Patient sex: M
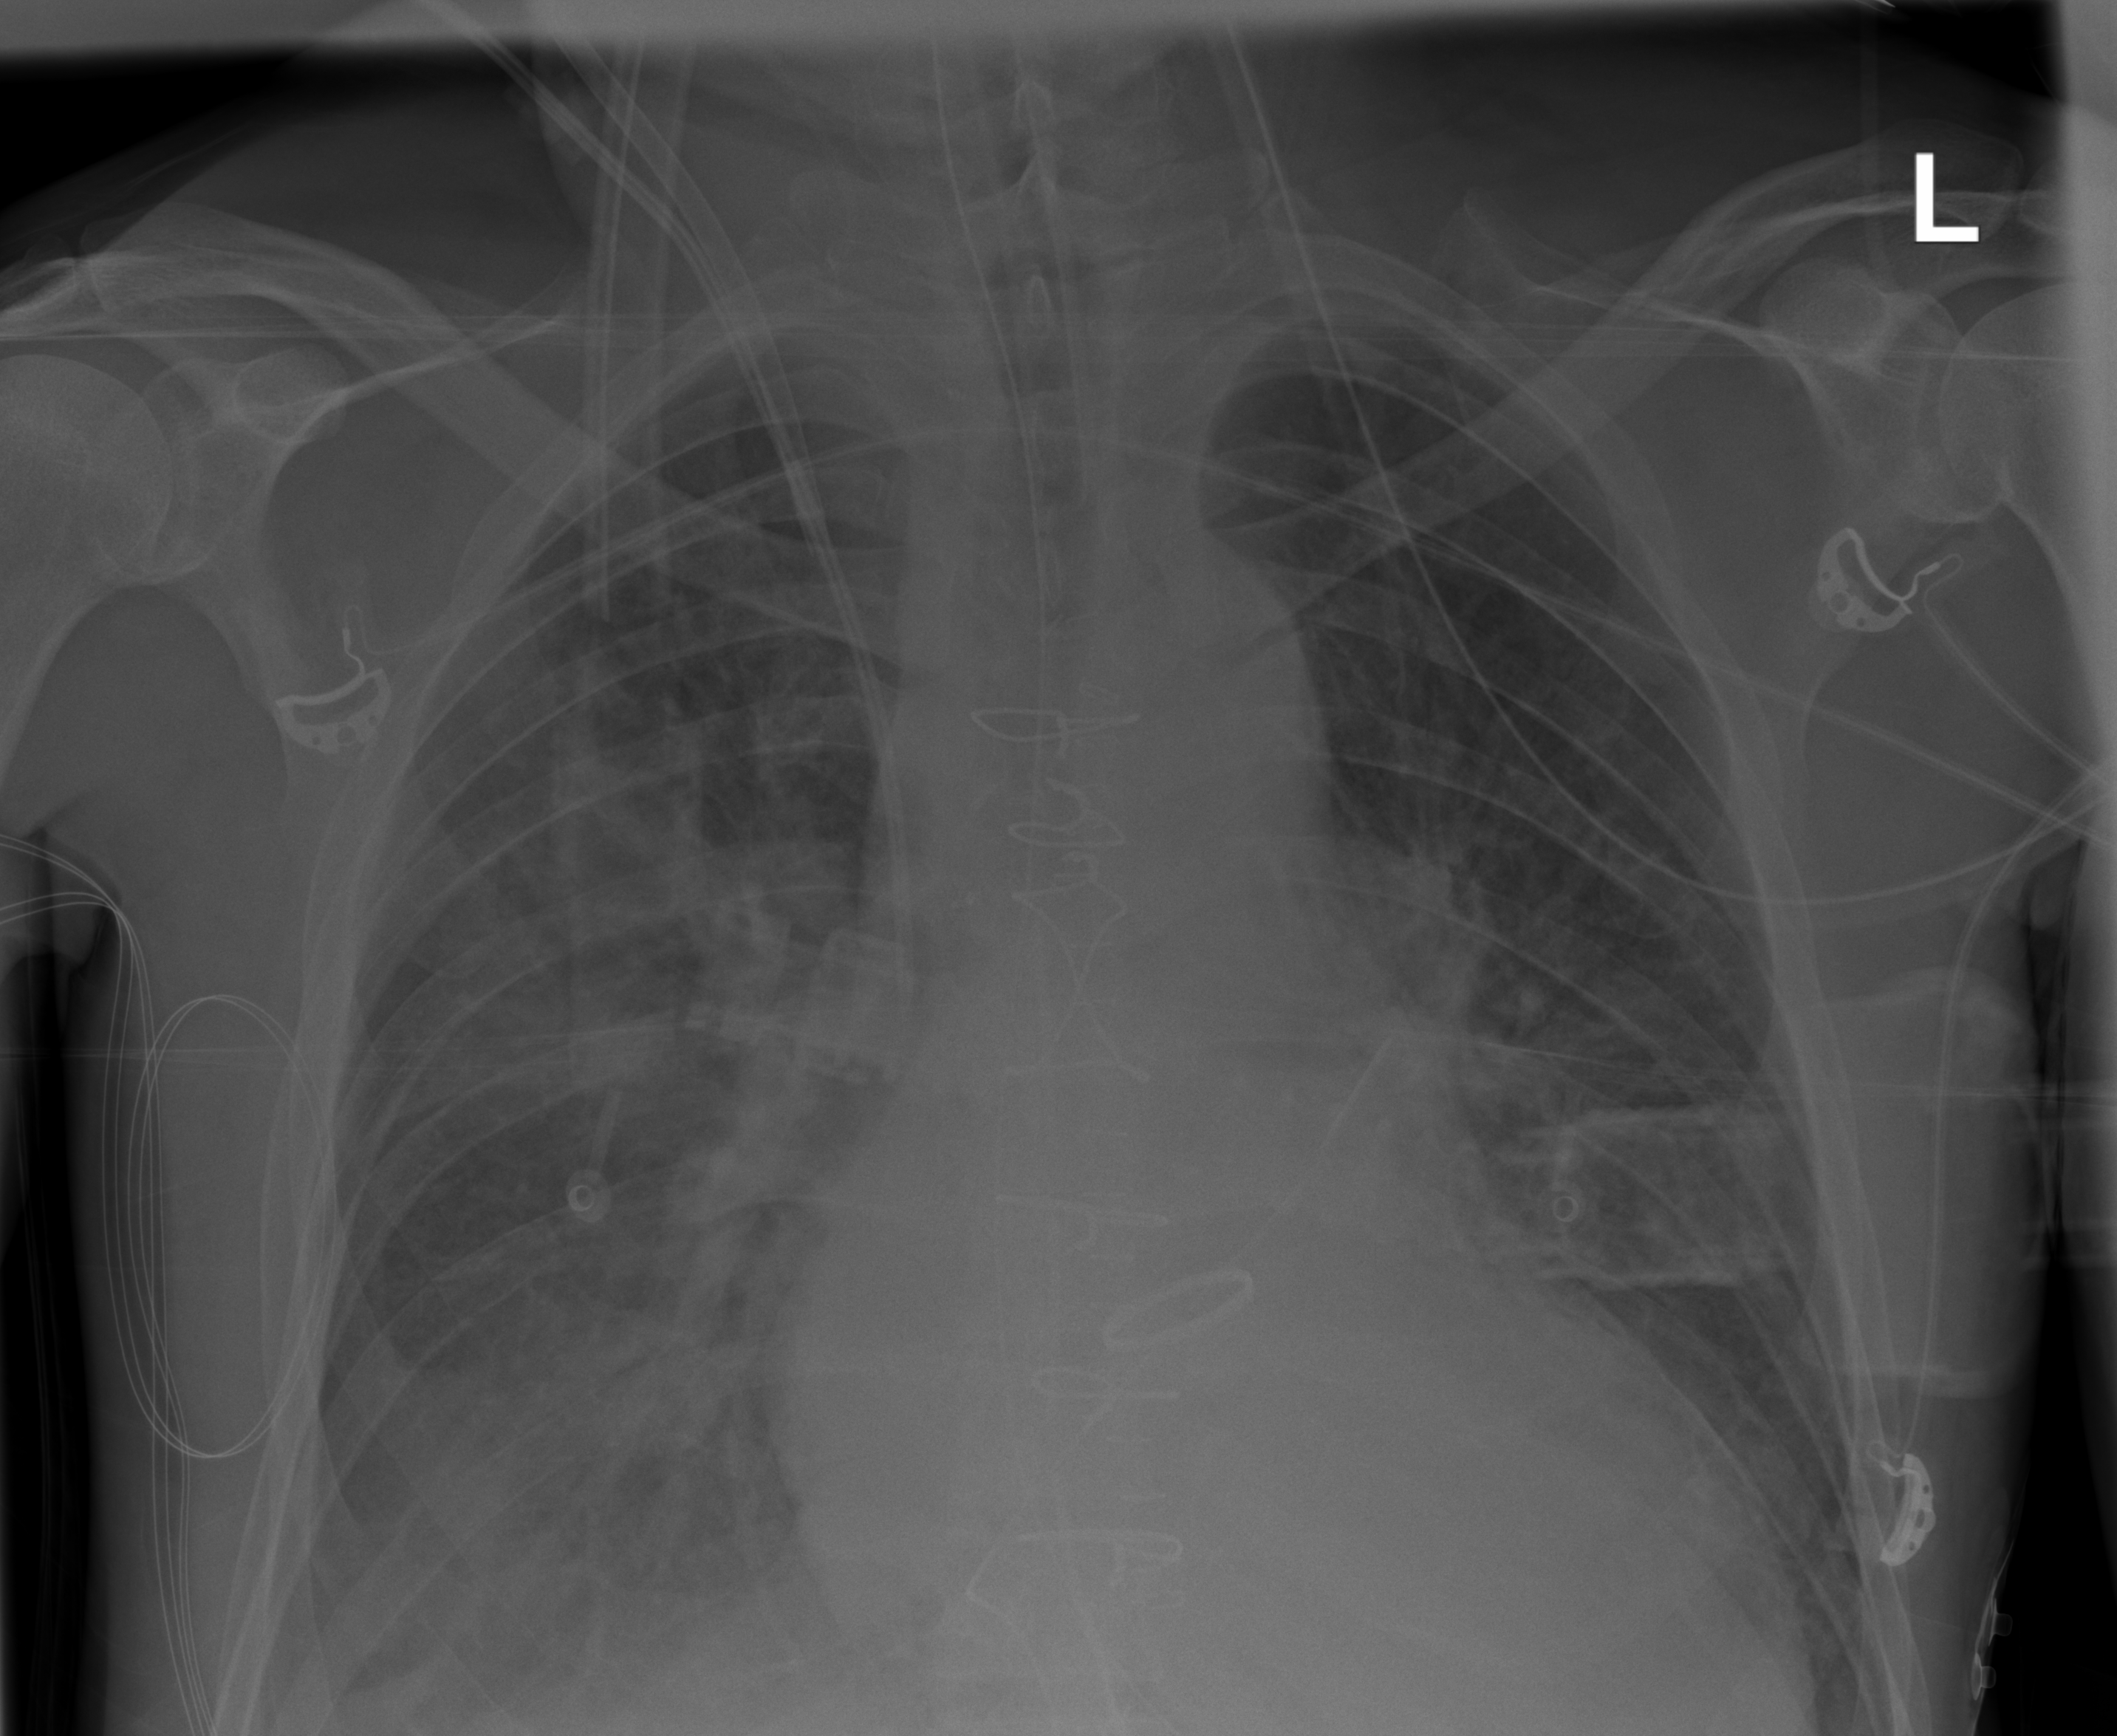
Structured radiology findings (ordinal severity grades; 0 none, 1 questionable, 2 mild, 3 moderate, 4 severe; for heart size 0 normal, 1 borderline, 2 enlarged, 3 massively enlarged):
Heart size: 2
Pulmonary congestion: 2
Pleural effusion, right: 2
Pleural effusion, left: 0
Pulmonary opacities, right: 2
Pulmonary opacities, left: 0
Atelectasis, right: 3
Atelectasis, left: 2